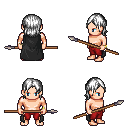
a pixel art fantasy rpg character, male body template, human, light skin, black cape, red pants, white long bangs hairstyle, bracelets, spear, four views (front, back, left, right), 2x2 character sprite sheet, small pixel art, hard edges, no anti-aliasing